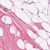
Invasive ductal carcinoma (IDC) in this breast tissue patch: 0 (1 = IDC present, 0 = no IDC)